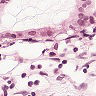
Metastatic tissue present: yes